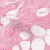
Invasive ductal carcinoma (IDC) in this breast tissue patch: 0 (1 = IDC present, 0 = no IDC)